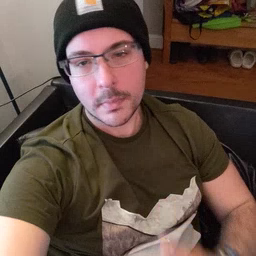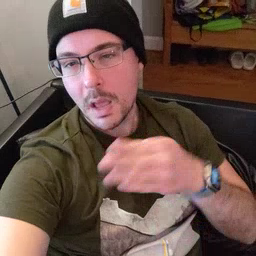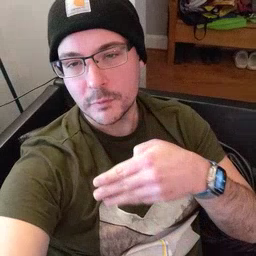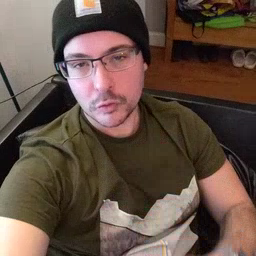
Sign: after